Question: Hi all: I am working with tibbles to summarise my data and now I have a problem. I need to send the data I have in a tibble to a partner in an excel or csv file format. The thing is that it requires the csv (or excel) file to be in a specific arrangement (no tidy data) so I was wondering if you can help me a little bit to, at least, have my tibble into a csv file in a way that would be easy to edit it in excel itself.
The tibble looks like this:
'''
# A tibble: 1,024 x 4
# Groups: Treatment [16]
Treatment Pressure mean std
<chr> <dbl> <dbl> <dbl>
1 "I Control " 0. 97.2 1.03
2 "I Control " 0.689 94.1 1.35
3 "I Control " 1.38 90.9 2.01
4 "I Control " 2.07 89.5 2.20
5 "I Control " 2.76 88.8 2.45
6 "I Control " 3.45 87.6 2.88
7 "I Control " 4.14 86.9 3.22
8 "I Control " 4.83 83.9 5.53
9 "I Control " 5.52 83.1 5.55
10 "I Control " 6.21 81.9 6.24
'''
I have 16 different values for the variable "Treatment". I would like to have a csv file that looks like this:

As you can see from the picture, each value from the variable "Treatment" has 2 rows, one containing the values of the variable "mean" and the other containing the values from the variable "std". In the csv table each column would represent each different value from the variable "Pressure".
Any idea or suggestion? Thanks in advance for the time.
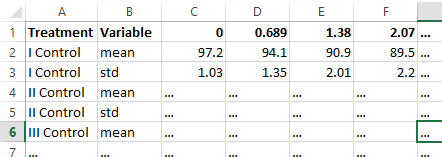
Answer: Your data wasn't easily copied and under-represented the variability of the treatments, so I made some random data:
'''
set.seed(2)
dat <- data_frame(
Treatment = rep(letters[1:2], each=4),
Pressure = sample(100, size=8),
mean = sample(100, size=8),
std = sample(100, size=8)
)
library(dplyr)
library(tidyr)
'''
Here's a way:
'''
dat %>%
gather(k, v, -Treatment) %>%
group_by(Treatment, k) %>%
nest() %>%
mutate(data = map(data, ~ as.data.frame(t(.$v)))) %>%
unnest()
# # A tibble: 6 x 6
# Treatment k V1 V2 V3 V4
# <chr> <chr> <int> <int> <int> <int>
# 1 a Pressure 19 70 57 17
# 2 b Pressure 91 90 13 78
# 3 a mean 47 55 99 24
# 4 b mean 74 18 39 80
# 5 a std 98 23 44 8
# 6 b std 64 37 79 14
'''
This works well even if your treatments are not well-balanced:
'''
dat <- dat[-8,]
dat %>%
gather(k, v, -Treatment) %>%
group_by(Treatment, k) %>%
nest() %>%
mutate(data = map(data, ~ as.data.frame(t(.$v)))) %>%
unnest()
# # A tibble: 6 x 6
# Treatment k V1 V2 V3 V4
# <chr> <chr> <int> <int> <int> <int>
# 1 a Pressure 19 70 57 17
# 2 b Pressure 91 90 13 NA
# 3 a mean 47 55 99 24
# 4 b mean 74 18 39 NA
# 5 a std 98 23 44 8
# 6 b std 64 37 79 NA
'''
From here, just append '%>% write.csv(path, na="")' or '%>% readr::write_csv(path, na="")', so that the empty cells are not filled in excel.